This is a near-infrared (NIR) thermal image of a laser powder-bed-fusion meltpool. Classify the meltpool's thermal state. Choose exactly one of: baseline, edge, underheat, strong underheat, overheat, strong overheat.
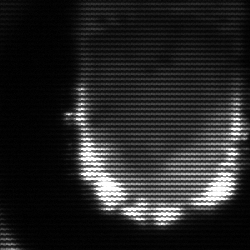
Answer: baseline